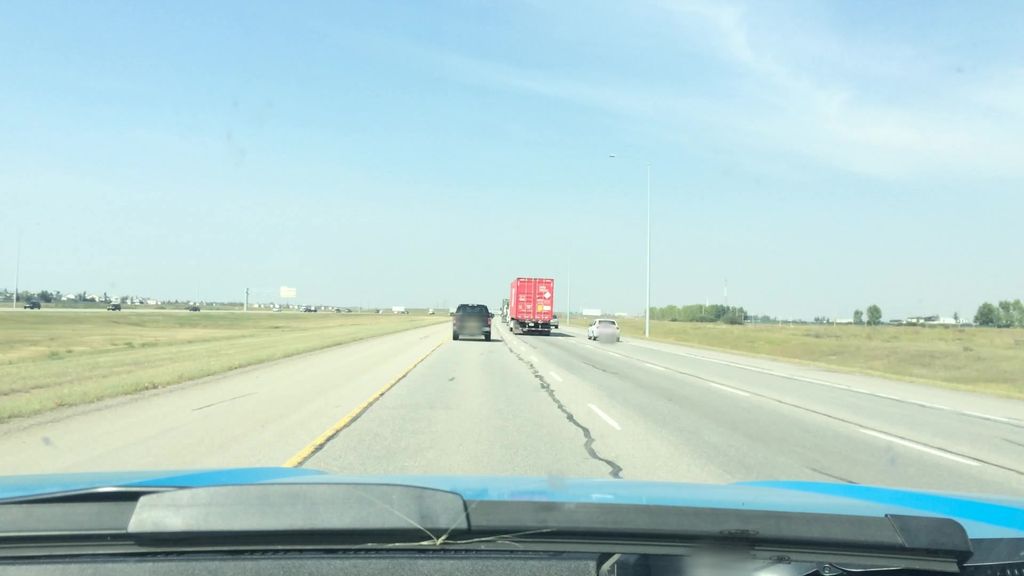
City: calgary